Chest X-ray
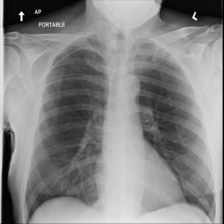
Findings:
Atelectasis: negative
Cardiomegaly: negative
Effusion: negative
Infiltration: negative
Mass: negative
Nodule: negative
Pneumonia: negative
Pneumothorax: negative
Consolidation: negative
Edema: negative
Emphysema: negative
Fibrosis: negative
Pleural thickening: negative
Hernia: negative